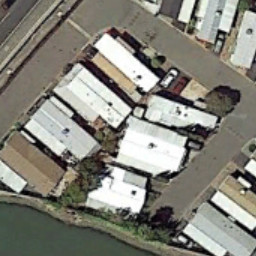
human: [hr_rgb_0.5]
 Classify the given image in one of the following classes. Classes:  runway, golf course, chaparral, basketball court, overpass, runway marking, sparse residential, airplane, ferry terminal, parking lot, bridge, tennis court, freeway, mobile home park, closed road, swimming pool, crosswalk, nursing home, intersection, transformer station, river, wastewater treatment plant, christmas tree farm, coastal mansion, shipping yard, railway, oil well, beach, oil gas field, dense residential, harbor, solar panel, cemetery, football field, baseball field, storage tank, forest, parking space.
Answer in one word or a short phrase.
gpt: mobile home park